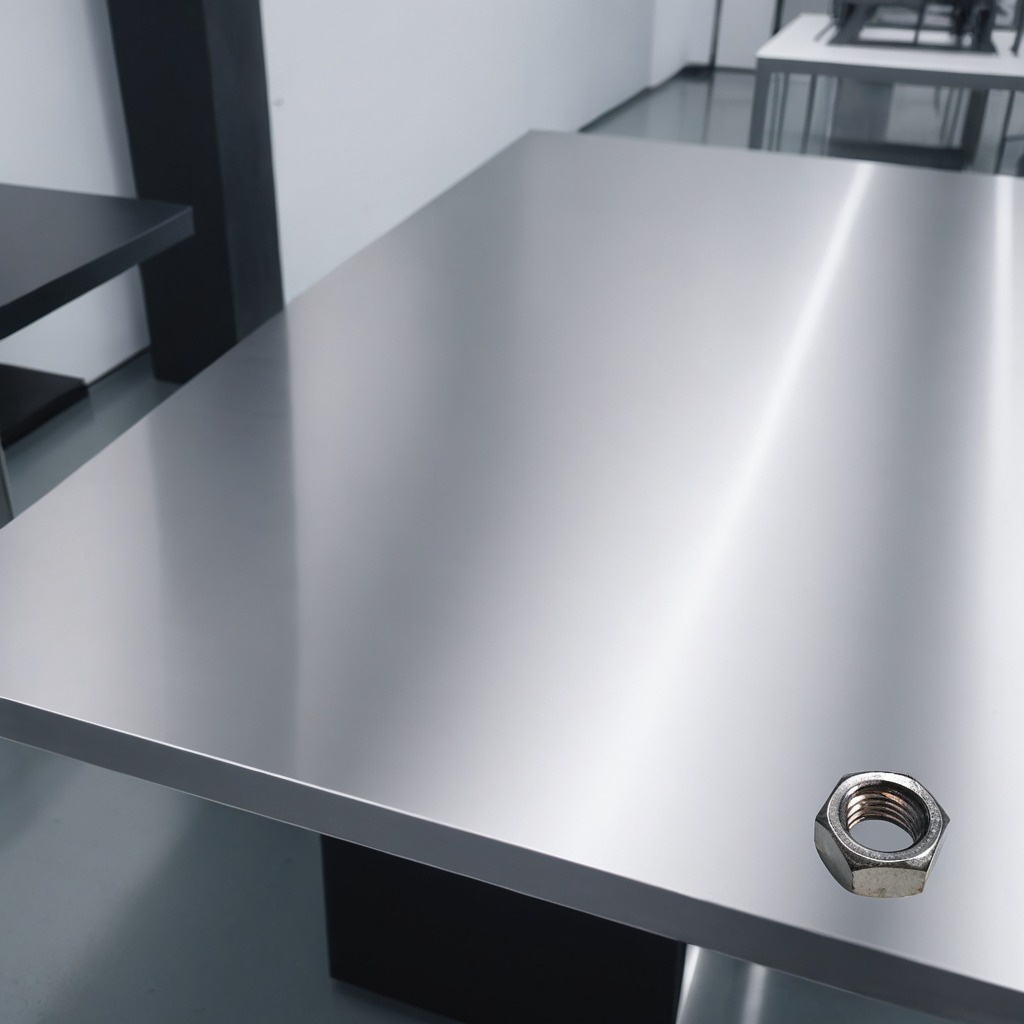
A metal nut lies on a stainless steel table in a high-end prototyping lab.